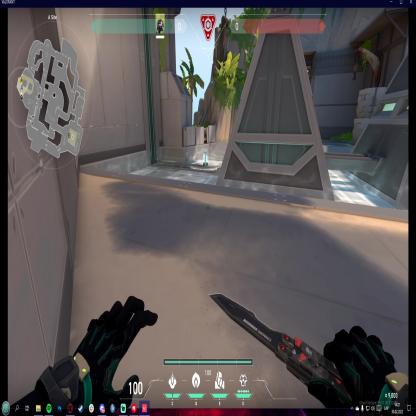
Label: planted spike